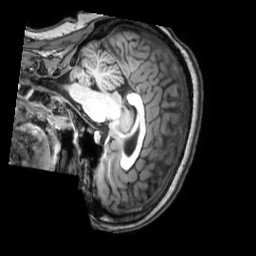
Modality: T1w
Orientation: sagittal
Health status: healthy
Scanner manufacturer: philips
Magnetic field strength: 3 T
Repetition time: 0.0077 s
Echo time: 0.0035 s